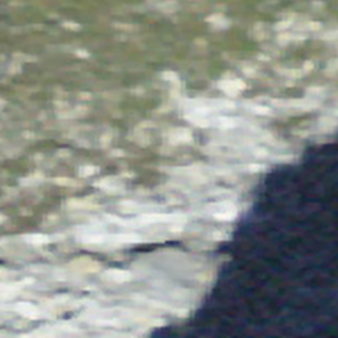
Label: other